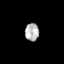
Tissue: lung
Cell type: T cells
Senescence score: 0.189
Nuclear area (px): 240
Mean DAPI intensity: 180.958